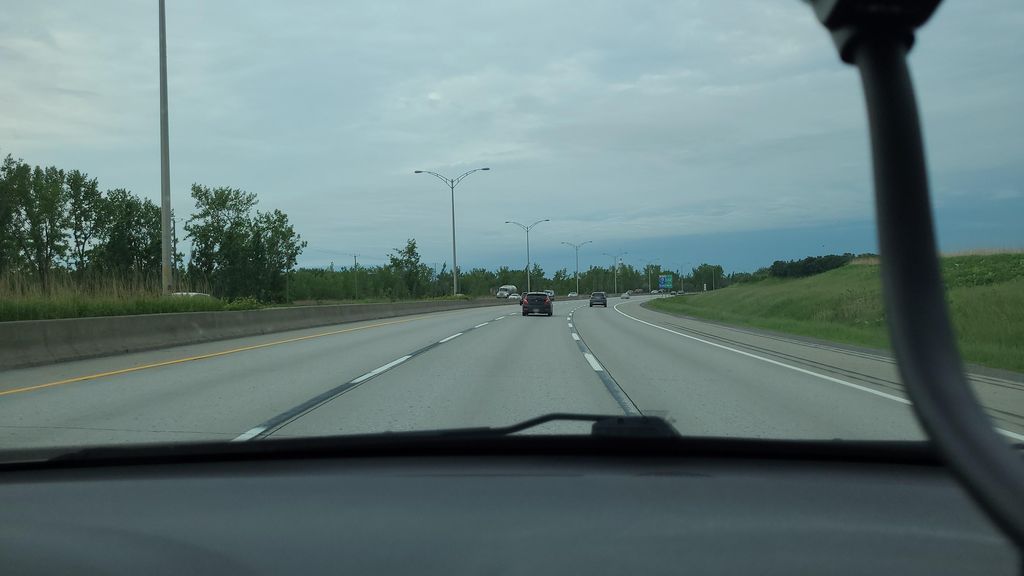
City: montreal